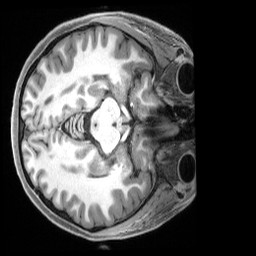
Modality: T1w
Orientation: axial
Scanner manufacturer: siemens
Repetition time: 2.5 s
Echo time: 0.00231 s